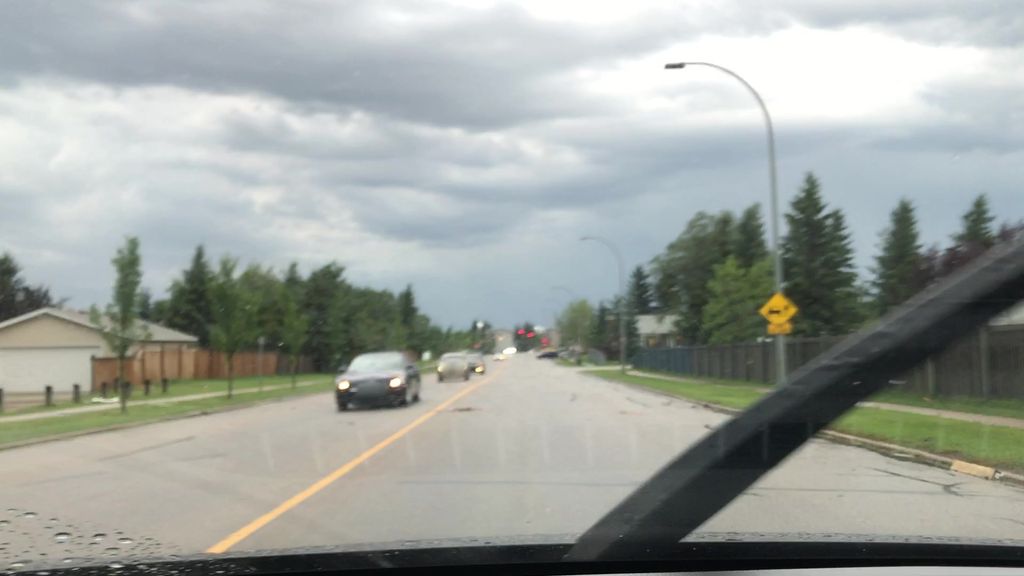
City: edmonton